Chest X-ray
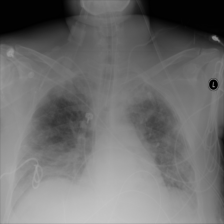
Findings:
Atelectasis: negative
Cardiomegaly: negative
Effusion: positive
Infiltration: negative
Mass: negative
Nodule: negative
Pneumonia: negative
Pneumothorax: negative
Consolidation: negative
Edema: negative
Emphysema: negative
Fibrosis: negative
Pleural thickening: negative
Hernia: negative